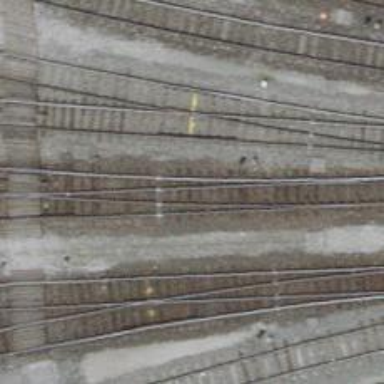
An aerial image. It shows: Railway yard with one track in service.